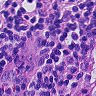
Metastatic tissue present: no